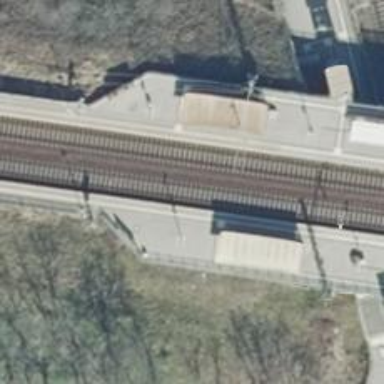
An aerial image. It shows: Railway stop with public transport stop position.